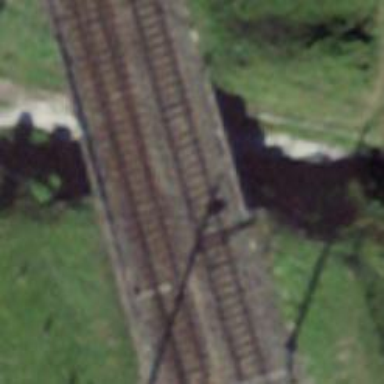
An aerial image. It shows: Single railway track with electrification through contact line.